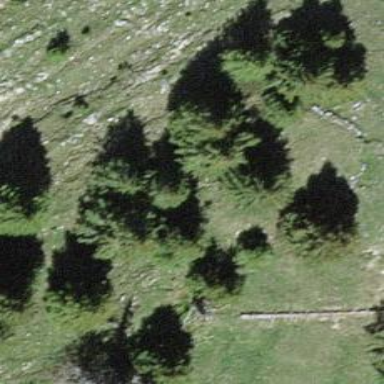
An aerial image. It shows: Evergreen forest with needle-leaved trees.